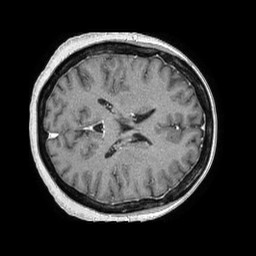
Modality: T1w
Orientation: axial
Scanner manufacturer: philips
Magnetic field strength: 1.5 T
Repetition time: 0.007876 s
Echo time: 0.003662 s